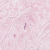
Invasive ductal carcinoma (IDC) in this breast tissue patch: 0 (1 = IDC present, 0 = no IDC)